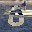
Label: 0